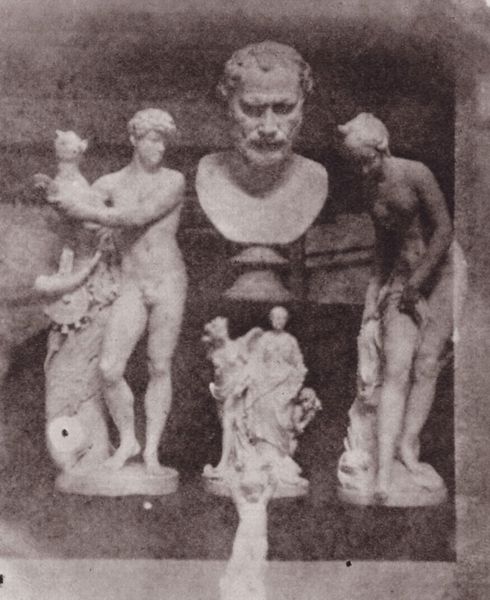
Titel: Stilleben mit Statuetten
Künstler: Hippolyte Bayard
Schlagwörter: akt, baum, dunkel, gott, gruppe, kopf, körper, mann, nackt, schatten, weiß, akte, baden, komposition, braun, brust, busen, femmes, fenster, frau, glas, grau, haar, hell, marmor, männer, nase, paris, schwarz, hund, tier, tuch, alt, bart, gesichter, regal, arme, falten, kleidung, rahmen, sockel, stehen, stein, hals, horn, instrument, portrait, porträt, spiegelung, figur, gewand, haare, pose, kind, locken, genre, engel, putte, putto, skulptur, statue, stilleben, beine, bein, brüste, italien, moderne, vergilbt, rand, figuren, kaiser, detail, büste, homme, lciht, bildhauerei, kontrapost, plastik, plinthe, bauchnabel, scham, collage, unscharf, foto, fotografie, photographie, bad, waschen, katze, penis, italie, antike, porträts, blanc, genreszene, allegorie, mythologie, statuette, portraits, rom, magazin, photo, ausstellung, fries, nippes, negativ, skulpturen, plastiken, statuen, verwischt, pieta, antik, götter, griechisch, nymphe, griechenland, venus, zentrum, regale, sammlung, apoll, femme, büsten, gips, spielbein, standbein, david, fotographie, mars, herkules, kleinplastik, lockenkopf, arbre, diana, amour, antique, römisch, munich, miniaturen, gipsfiguren, marmorfiguren, adonis, skultur, nue, sculpture, buste, montage, aphrodite, hinter glas, ceramique, grec, dieu, jambes, modele, brtust, grece, paganisme, rome, verblichen, daphne, marbre, nus, kouros, jambe, nudité, fotomontage, büst, déesse, körnig, quatre, statues, fotogramm, photogramm, archaïque, fotocollage, positur, büset, drause, kunstfotografie, stehdn, tanagra, gibs, stuc, romain, burst, empereur, nues, nu, zusammengeschnitten, griechische figuren, feme, poitur, dyonisos, allemage, platon, louve, athenes, anitiquités, sculputrs, rond de bosse, hellénistique